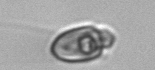
Label: Amphidinium